Interaction volume radius: 5 \u00c5
Interaction volume height: 15 \u00c5
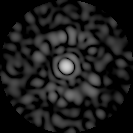
Disorder parameter: 0.8628